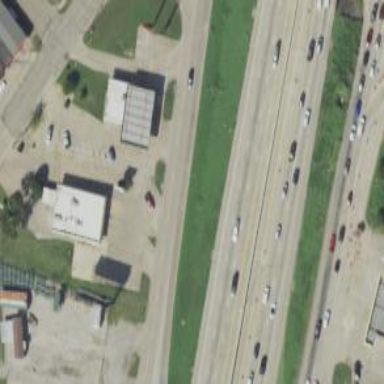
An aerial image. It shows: Secondary road with frontage road alongside.